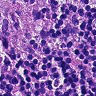
Metastatic tissue present: yes